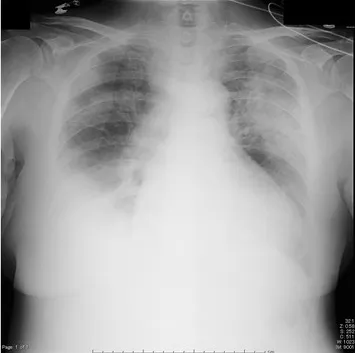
Chest radiograph indicated bilateral pleural effusion and pulmonary congestion.
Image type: radiology (x_ray)